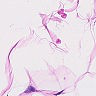
Metastatic tissue present: no